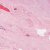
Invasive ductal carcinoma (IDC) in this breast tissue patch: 0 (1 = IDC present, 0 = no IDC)